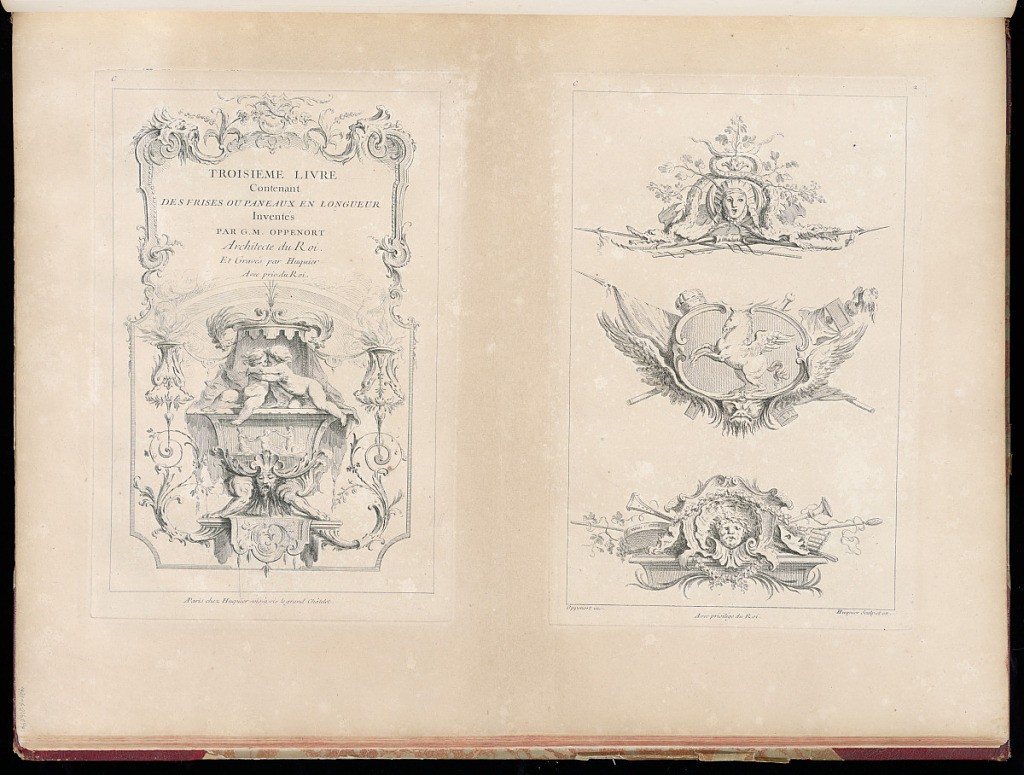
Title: Title Page
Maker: Gilles-Marie Oppenord, French, 1672–1742
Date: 1749-1761
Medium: Etching and engraving on laid paper
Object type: Bound print
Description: Page printed with two plates. The left plate is the title page, with the text printed in the upper center. Below the text is a grotesque baldachin with putti; all of this is surrounded by a frame of scrolls, acanthus leaves, torchères, mascarons, and flowers. The plate on the right features three designs for friezes or panels, with (from top to bottom): a mask with dragons interlaced around it; a Pegasus inside a winged cartouche, with flags; and a mascaron in a cartouche, with tambourine, grapes, vines, mask, thyrsus, and horn around it. Both plates are numbered, but only the right plate is signed.